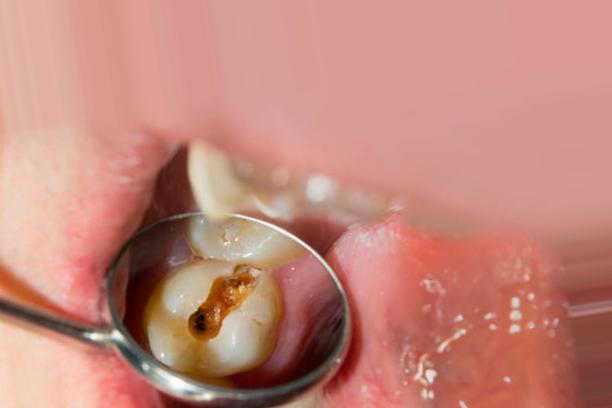
Condition: Caries